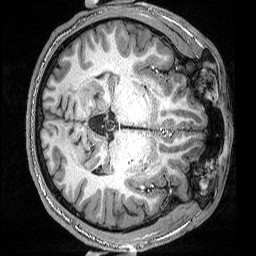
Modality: T1w
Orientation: axial